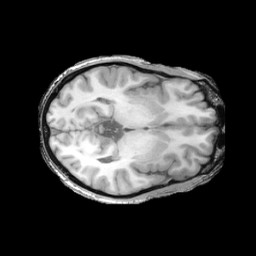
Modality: T1w
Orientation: axial
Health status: ill
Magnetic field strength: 3 T